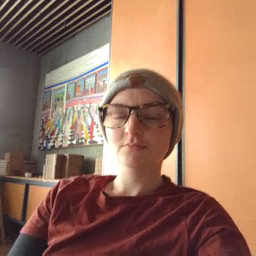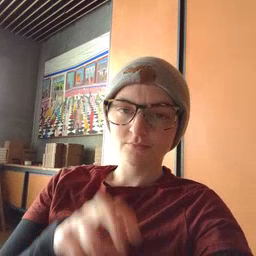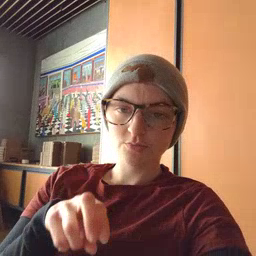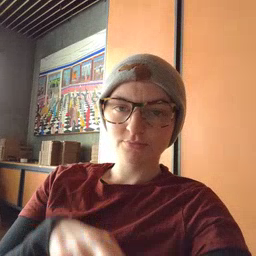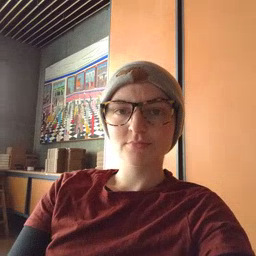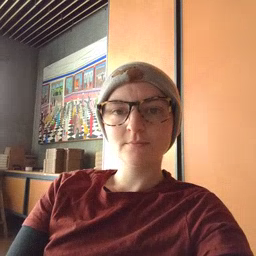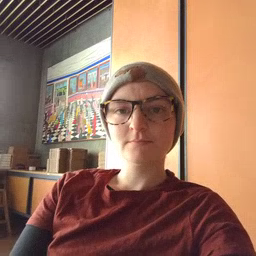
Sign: chair